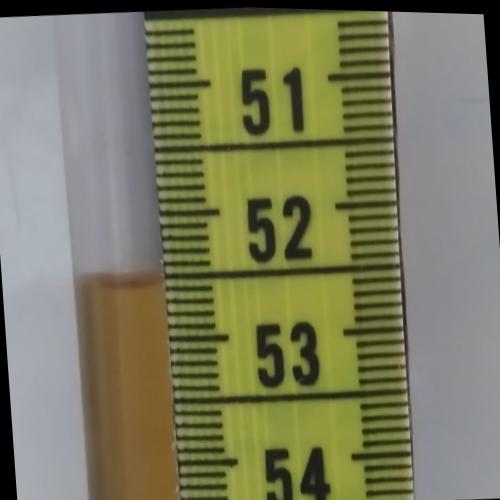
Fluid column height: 52.5 cm